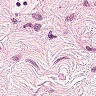
Metastatic tissue present: no